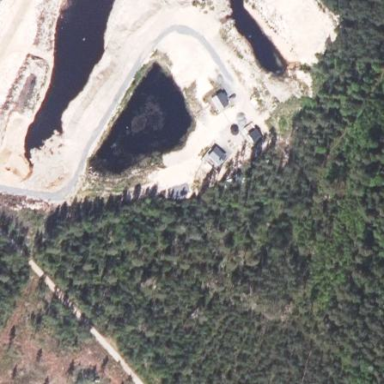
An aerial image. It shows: Pond surrounded by natural water.